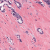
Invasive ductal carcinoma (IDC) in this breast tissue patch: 1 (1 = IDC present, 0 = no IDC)